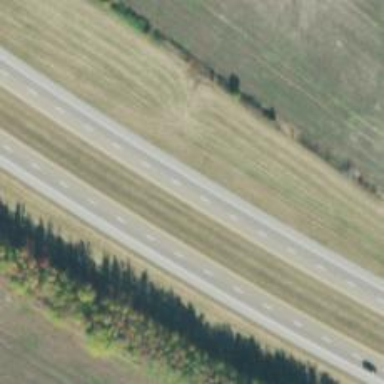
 designated as trunk highway. It is dual carriageway."